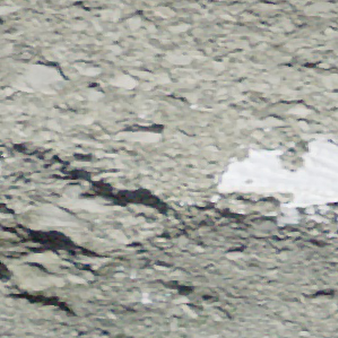
Label: other